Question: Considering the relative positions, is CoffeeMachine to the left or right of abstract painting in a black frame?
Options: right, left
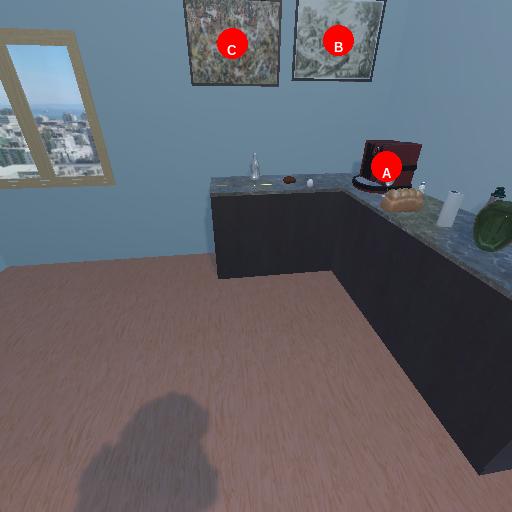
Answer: right